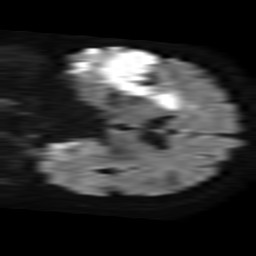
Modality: TRACE
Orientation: coronal
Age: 61
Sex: female
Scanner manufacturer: philips
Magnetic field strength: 1.5 T
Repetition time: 4.6 s
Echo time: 0.07505 s